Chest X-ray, PA view. Patient: 37 years old, sex M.
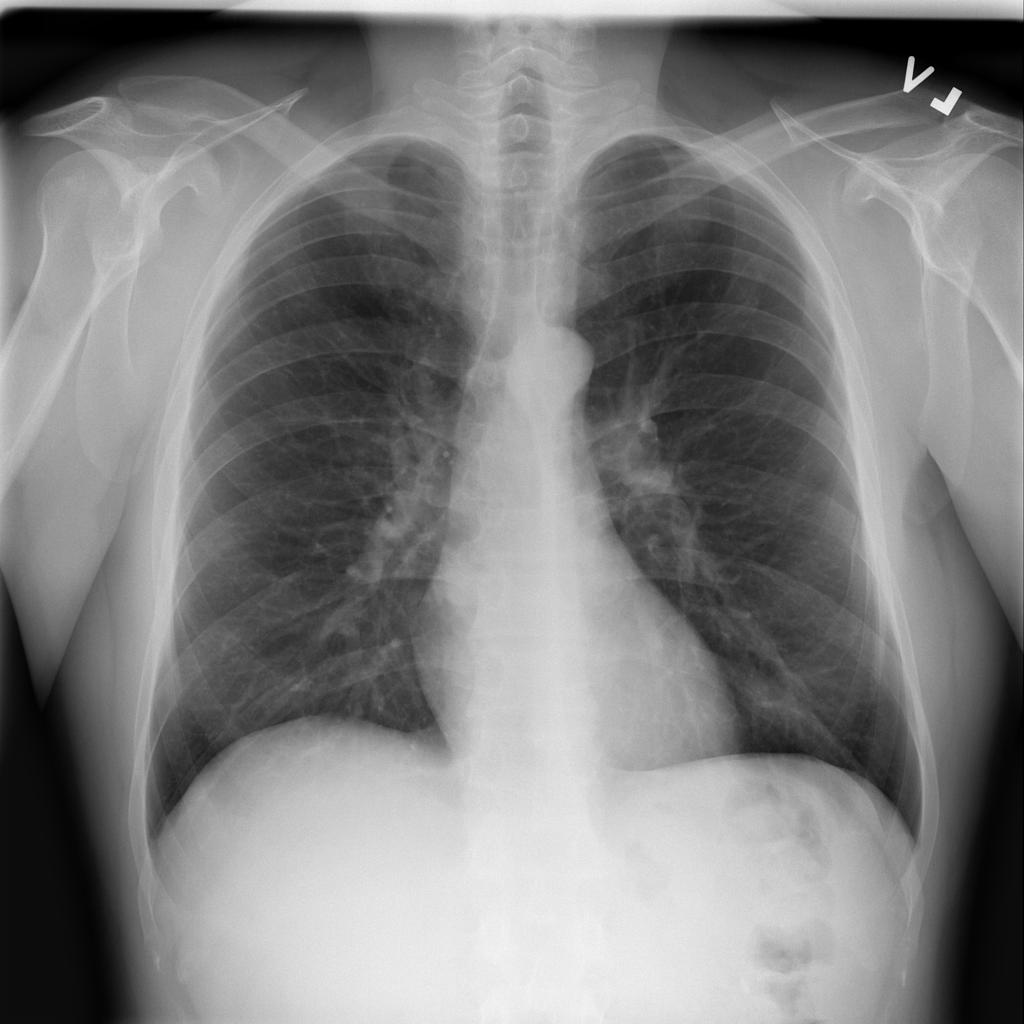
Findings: No Finding